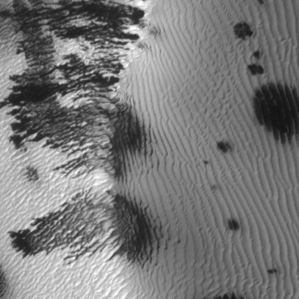
Label: frost